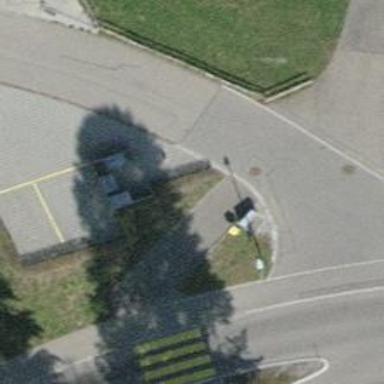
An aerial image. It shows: Post box is visible.